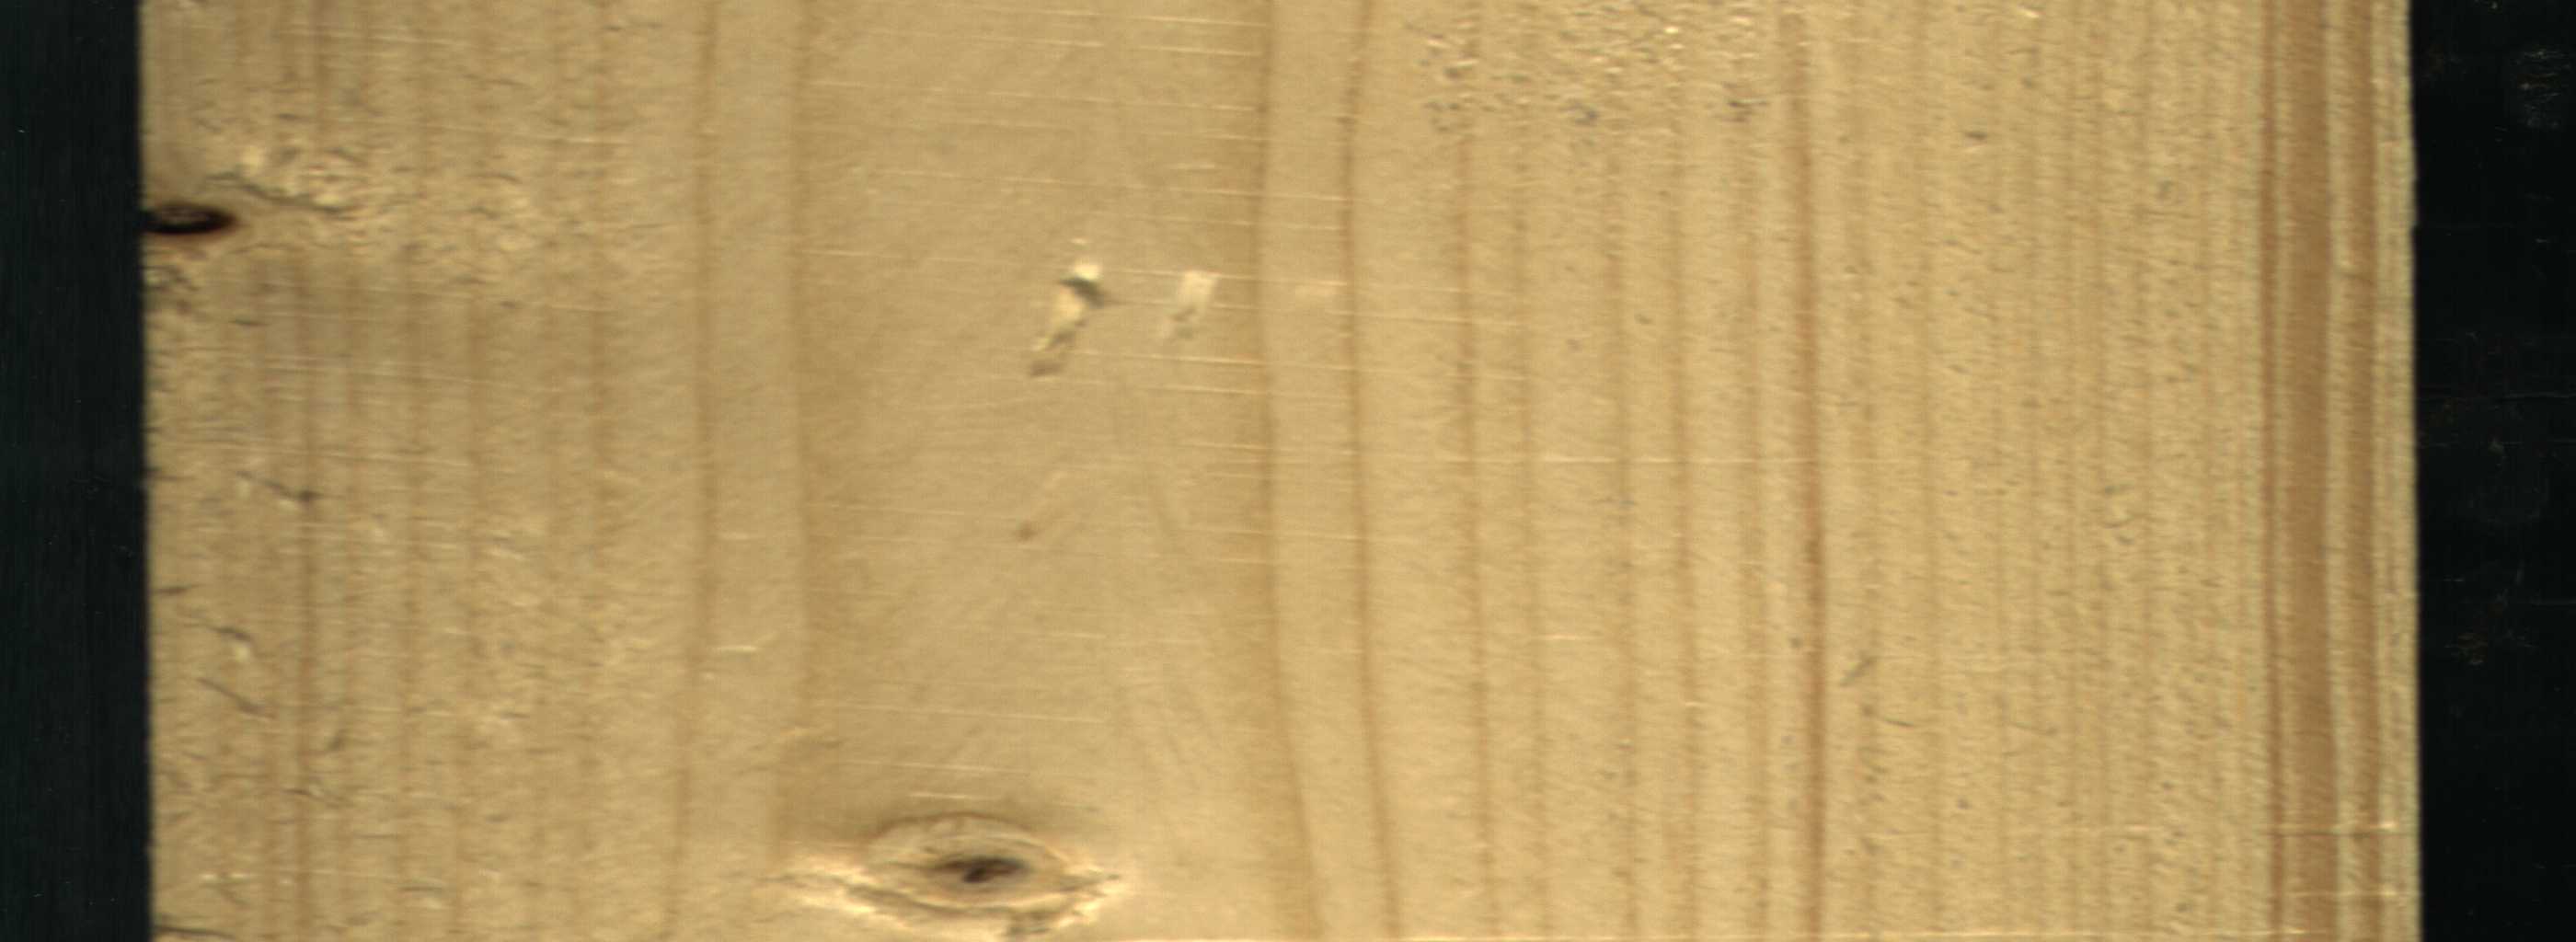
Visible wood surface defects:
Knot_missing
Live_Knot